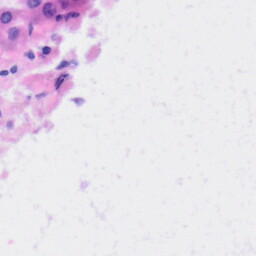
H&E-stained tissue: Liver